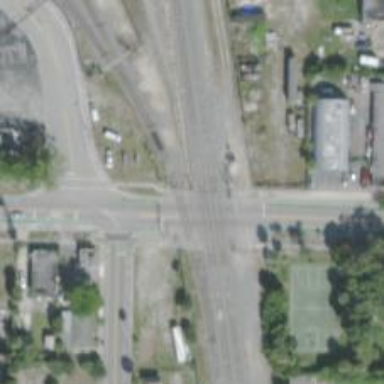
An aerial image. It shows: Crossing for the railway.